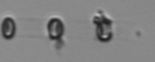
Label: Skeletonema